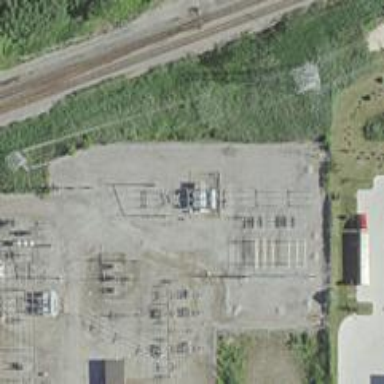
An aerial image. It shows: Switch used for power control.